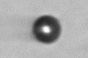
Label: bead